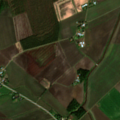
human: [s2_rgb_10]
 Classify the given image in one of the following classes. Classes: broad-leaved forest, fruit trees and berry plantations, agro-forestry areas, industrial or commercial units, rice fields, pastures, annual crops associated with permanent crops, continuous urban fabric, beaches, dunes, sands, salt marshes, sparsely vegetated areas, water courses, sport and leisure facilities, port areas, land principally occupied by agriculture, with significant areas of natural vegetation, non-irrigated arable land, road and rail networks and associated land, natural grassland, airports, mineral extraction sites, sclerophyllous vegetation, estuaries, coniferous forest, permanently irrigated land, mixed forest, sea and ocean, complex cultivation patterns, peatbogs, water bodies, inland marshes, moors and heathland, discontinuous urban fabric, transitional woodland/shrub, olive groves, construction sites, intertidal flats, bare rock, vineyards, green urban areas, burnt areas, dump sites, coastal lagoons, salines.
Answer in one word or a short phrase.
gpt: non-irrigated arable land, land principally occupied by agriculture, with significant areas of natural vegetation, coniferous forest